Question: The main idea:
Model: Set the value from the 'textfield' to a variable which I can call/log.
View: Just a 'NSTextField' hooked up to the 'Model' class.
Controller: 'NSButton' hooked up to the 'ViewController'.
As you will notice, it logs the basic string from NSLog, also the predefined 'begin'value. but when I ask for the 'txtBegin' value it returns 'NULL'
I know the 'TextField' and the 'Button' are hooked up in the connections inspector.

<URL>
'''
#import <Cocoa/Cocoa.h>
#import "Model.h"
@interface ViewController : NSView
- (IBAction)logTheVariable:(id)sender;
@end
'''
'''
- (IBAction)logTheVariable:(id)sender
{
Model *myModel = [[Model alloc]init];
[myModel doSomething];
}
'''
'''
#import <Foundation/Foundation.h>
@interface Model : NSObject{
//iVars
int begin;
}
//properties
@property (weak) IBOutlet NSTextField *txtBegin;
//methods
-(void)doSomething;
@end
'''
'''
#import "Model.h"
@implementation Model
-(void)doSomething{
NSLog(@"I'm in the Model Class"); //logs like a charm!
begin = 5; //just a test to see if it logs anything (which works)
NSLog(@"%d",begin);// logs like a charm!
//->Problem is here <-
NSLog(@"%@",_txtBegin.stringValue); //returns a "NULL" value.
//->Problem is here <-
}
@end
'''
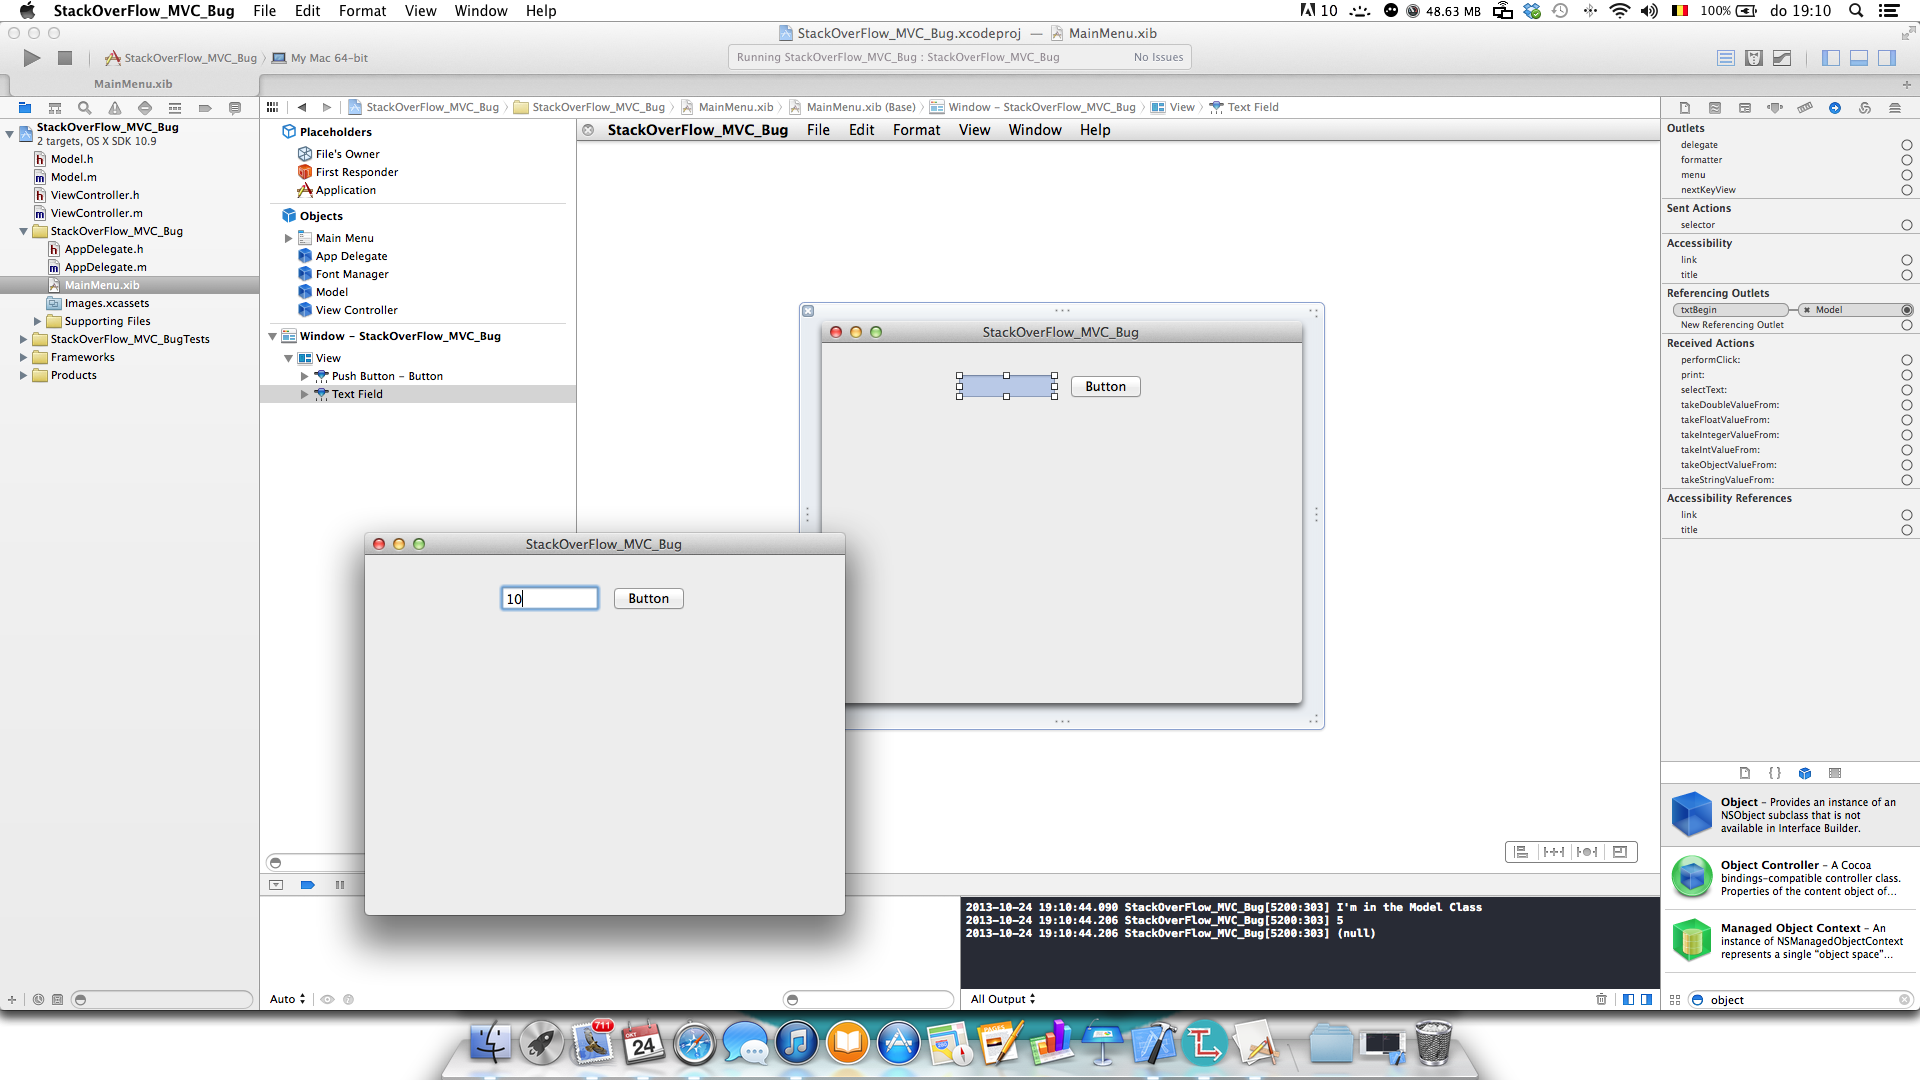
Answer: Simple solution just declare the outlet of textfield in your viewcontroller and then modify below method in your model class and implement it:-
Model.h
'''
-(void)doSomething: (NSString*)yourstringvalue;
'''
Model.m
'''
-(void)doSomething: (NSString*)yourstringvalue
{
NSLog(@"%@",yourstringvalue);
}
'''
Viecontroller.m
'''
- (IBAction)logTheVariable:(id)sender
{
Model *myModel = [[Model alloc]init];
NSString * str=self.begintext.stringValue;
[myModel doSomething:str];
}
'''